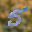
Label: 5